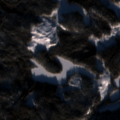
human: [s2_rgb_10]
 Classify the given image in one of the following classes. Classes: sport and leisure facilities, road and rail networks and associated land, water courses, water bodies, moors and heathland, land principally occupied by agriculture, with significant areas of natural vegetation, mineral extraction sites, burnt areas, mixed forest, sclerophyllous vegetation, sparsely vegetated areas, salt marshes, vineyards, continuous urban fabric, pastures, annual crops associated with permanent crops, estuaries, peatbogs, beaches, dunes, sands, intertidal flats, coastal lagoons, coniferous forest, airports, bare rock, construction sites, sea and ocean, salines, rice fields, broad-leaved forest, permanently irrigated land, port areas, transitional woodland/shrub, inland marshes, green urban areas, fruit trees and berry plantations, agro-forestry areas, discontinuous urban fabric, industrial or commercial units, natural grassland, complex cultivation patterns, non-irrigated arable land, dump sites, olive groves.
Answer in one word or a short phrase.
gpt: coniferous forest, mixed forest